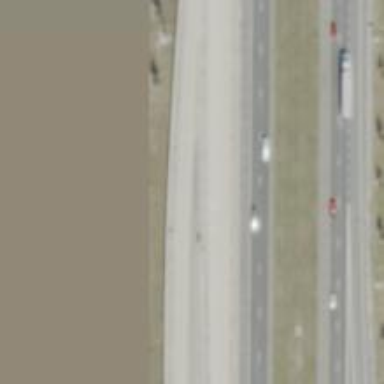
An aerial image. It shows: Diamond junction on motorway link.